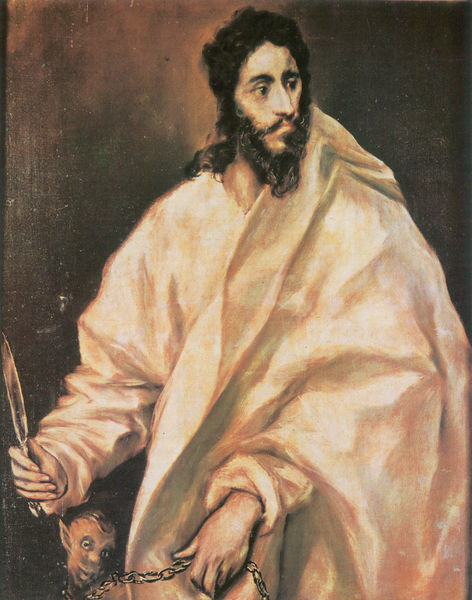
Titel: Der hl. Bartholomäus
Künstler: El Greco
Standort: Toledo
Institution: Apostolado Museum
Schlagwörter: dunkel, feder, gemälde, hand, kopf, mann, schatten, umhang, weiß, gelb, ocker, braun, frisur, grau, haar, hell, hintergrund, kleid, licht, nase, ohr, orange, profil, schwarz, stirn, blick, hund, tier, tuch, beige, symbolismus, bart, wand, augen, bärtig, falten, gesicht, halten, lang, mensch, messer, silber, vollbart, ärmel, hals, hände, portrait, porträt, vieh, figur, gewand, haare, kutte, mantel, locke, locken, rosa, seide, affe, fesseln, spanien, man, kette, falte, spitz, asketisch, schmal, glanz, goya, faltenwurf, dünn, satin, klinge, spanisch, umriß, gefangen, ketten, schawrz, dämon, staunen, umrißlinien, halbprofil, sklave, christus, jesus, manierismus, teufel, lichtspiel, gesichtsausdruck, wesen, dolch, mönch, heiliger, rosenkranz, el greco, chimäre, mörder, elfe, glieder, kapuze, elf, dunkelhaarig, schreibfeder, affen, proportionen, fessel, manieriert, kett, apostel, gnom, viech, hanf, evangelist, gewnad, elb, greco, verlängert, troll, langes gesicht, maniera, el greco spanien, isodor, spitzohr, spitzohren, unterdrückung, mörde, bart#, federkeil, unmenschlich